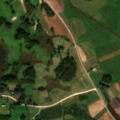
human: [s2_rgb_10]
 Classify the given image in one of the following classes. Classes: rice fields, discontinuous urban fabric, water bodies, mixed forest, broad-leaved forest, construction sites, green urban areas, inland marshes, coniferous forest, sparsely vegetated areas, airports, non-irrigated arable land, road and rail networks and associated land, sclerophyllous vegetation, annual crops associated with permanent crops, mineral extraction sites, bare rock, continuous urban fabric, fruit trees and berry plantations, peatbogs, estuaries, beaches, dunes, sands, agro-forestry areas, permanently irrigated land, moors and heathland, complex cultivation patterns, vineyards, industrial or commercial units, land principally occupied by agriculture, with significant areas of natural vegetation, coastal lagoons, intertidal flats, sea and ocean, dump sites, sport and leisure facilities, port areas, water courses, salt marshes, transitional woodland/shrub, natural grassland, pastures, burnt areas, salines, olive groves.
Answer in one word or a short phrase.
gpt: non-irrigated arable land, pastures, land principally occupied by agriculture, with significant areas of natural vegetation